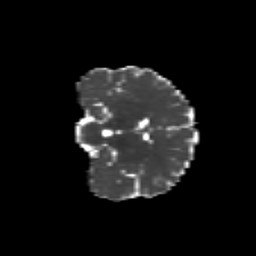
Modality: MD
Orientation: coronal
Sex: female
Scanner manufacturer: siemens
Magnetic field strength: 3 T
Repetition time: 5 s
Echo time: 0.071 s